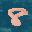
Label: 8